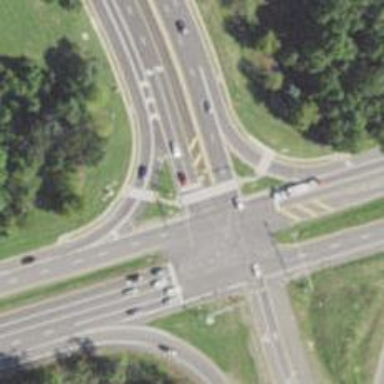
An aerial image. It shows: Marked crossing on the road.